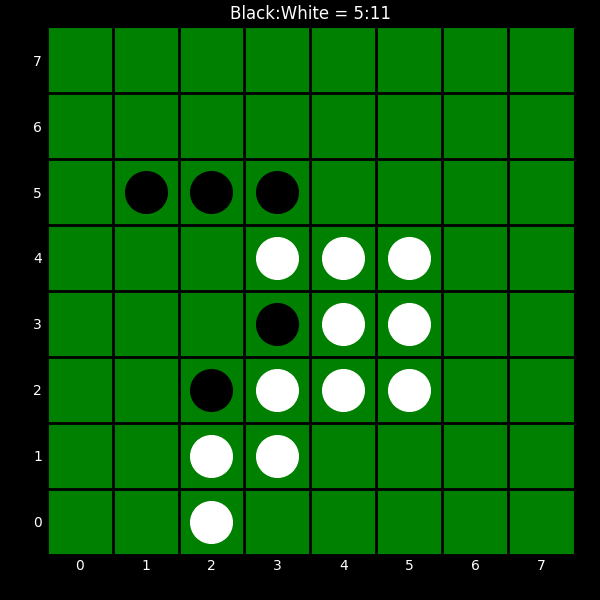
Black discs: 5
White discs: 11